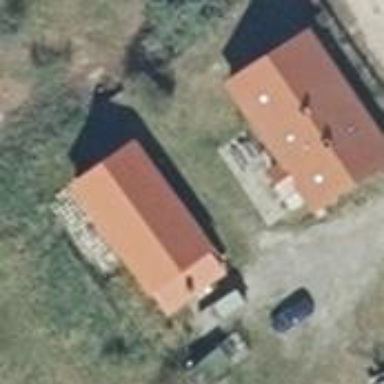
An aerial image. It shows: Gabled house with red roof oriented along its length.